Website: crate-barrel
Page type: delivery-shipping
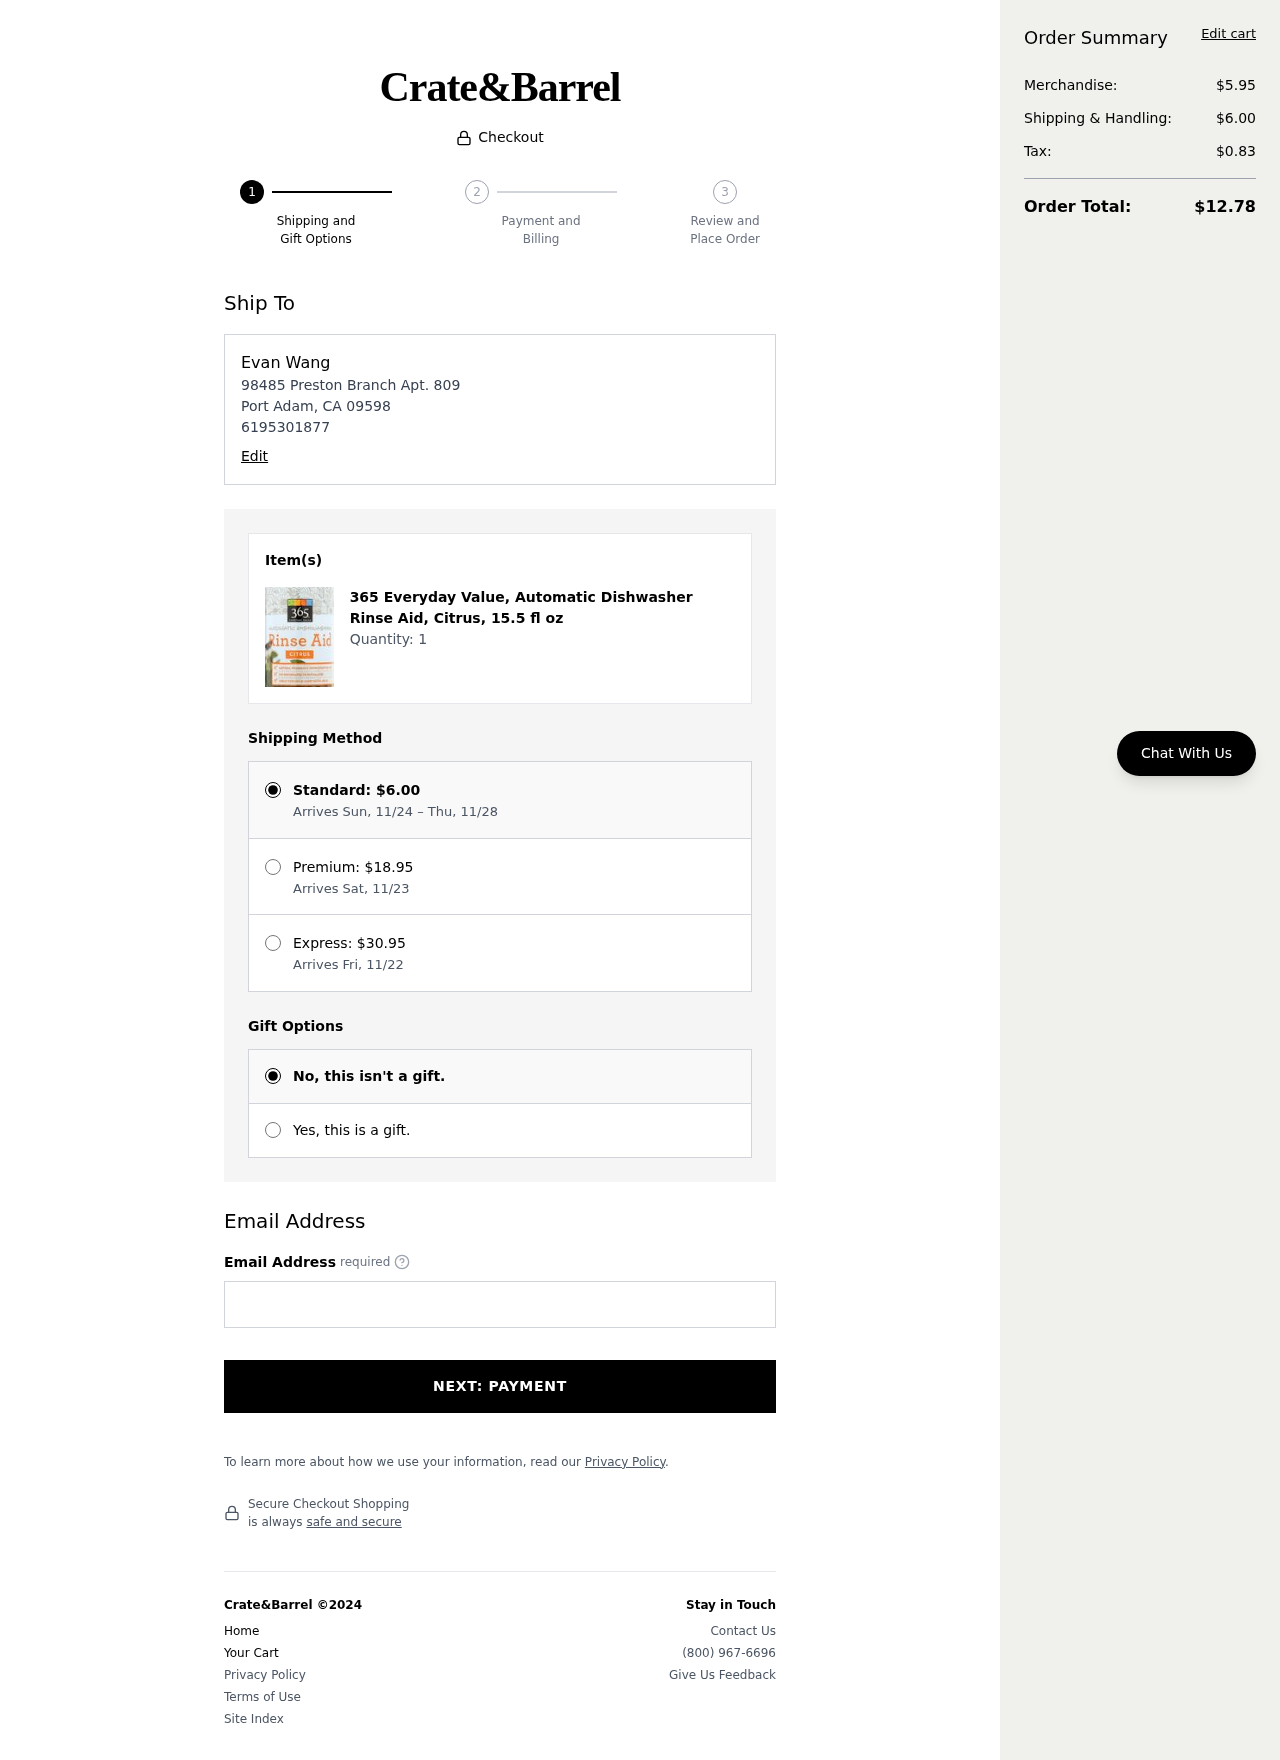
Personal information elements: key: PII_EMAIL
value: evan.wang@hotmail.com
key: PII_FULLNAME
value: Evan Wang
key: PII_PHONE
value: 6195301877
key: PII_STREET
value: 98485 Preston Branch Apt. 809
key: PII_CITY_STATE_ZIP
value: Port Adam, CA 09598
Product elements: key: PRODUCT1_NAME
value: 365 Everyday Value, Automatic Dishwasher Rinse Aid, Citrus, 15.5 fl oz
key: PRODUCT1_QUANTITY
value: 1
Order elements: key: ORDER_SHIPPING_COST
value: $6.00
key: ORDER_SHIPPING_DATE
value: Arrives Sun, 11/24 – Thu, 11/28
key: ORDER_PREMIUM_SHIPPING
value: $18.95
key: ORDER_PREMIUM_DATE
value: Arrives Sat, 11/23
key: ORDER_EXPRESS_SHIPPING
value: $30.95
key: ORDER_EXPRESS_DATE
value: Arrives Fri, 11/22
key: ORDER_SUBTOTAL
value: $5.95
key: ORDER_TAX
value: $0.83
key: ORDER_TOTAL
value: $12.78